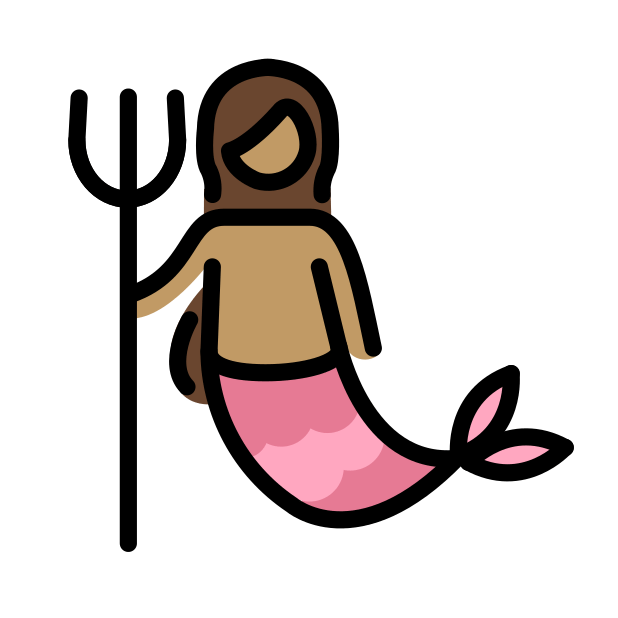
mermaid: medium skin tone